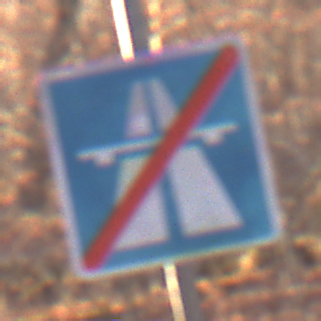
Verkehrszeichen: EndeAutbahn
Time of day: SunriseSunset
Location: Outdoor (Nature)
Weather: Clear
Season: Autumn
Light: Natural